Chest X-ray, AP view. Patient: 23 years old, sex F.
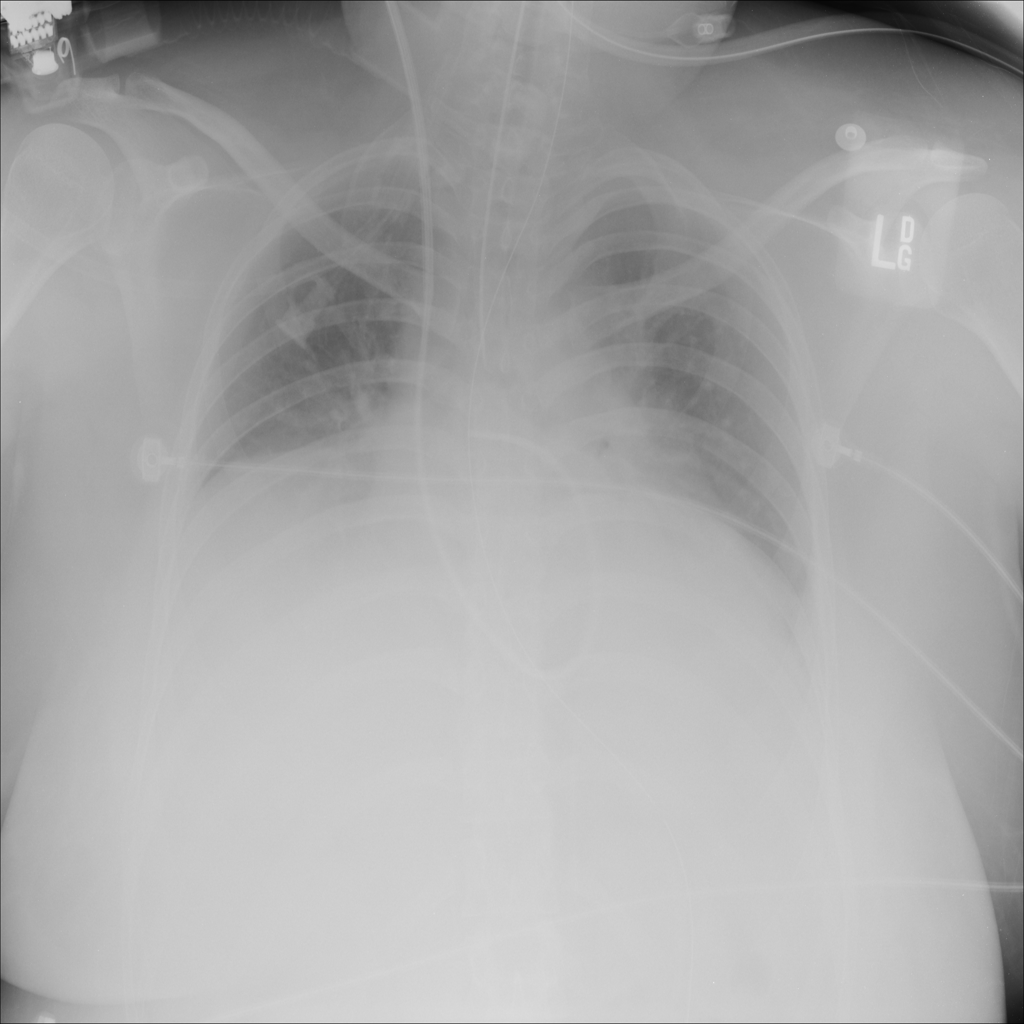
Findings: No Finding